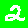
Digit: 2